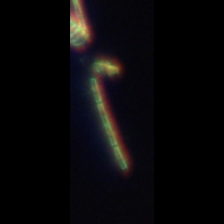
Taxon: Leptocylindrus
Group: Diatoms